Field crop: maize
Growth stage: 1
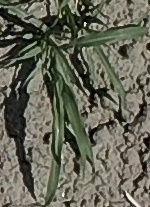
Species: sorghum